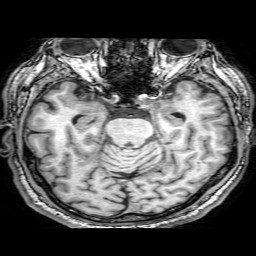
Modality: T1w
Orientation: coronal
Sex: male
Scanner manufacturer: philips
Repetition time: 0.008311 s
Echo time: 0.00387 s